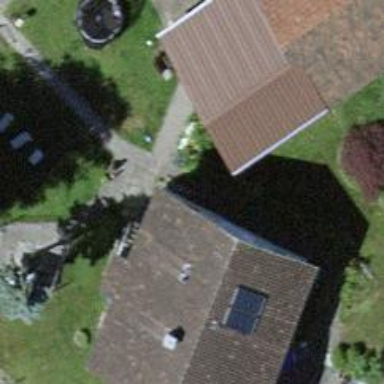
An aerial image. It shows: Solar power generator using photovoltaic method with solar photovoltaic panel types.